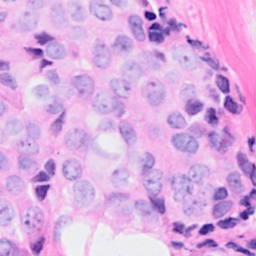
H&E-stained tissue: Breast